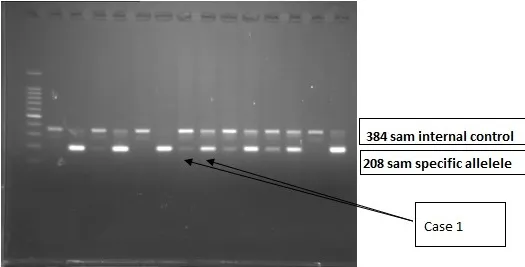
ARMS-PCR method used for detection of the V617F mutation in JAK 2 gene positive for Case 1. 1st lane - Molecular weight marker (of 100smp in 100 smp); 2nd 9th lanes - Pacient samples 2 locus for each pacient; 10th-11th lanes - Positive control; 12th-13th lanes - Negative control; 14th-15th lanes - Blank. The first lane of each patient is mutant allele (JAK2 V617F) and the 2nd is the normal allele (wildtype JAK2).
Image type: radiology (x_ray)